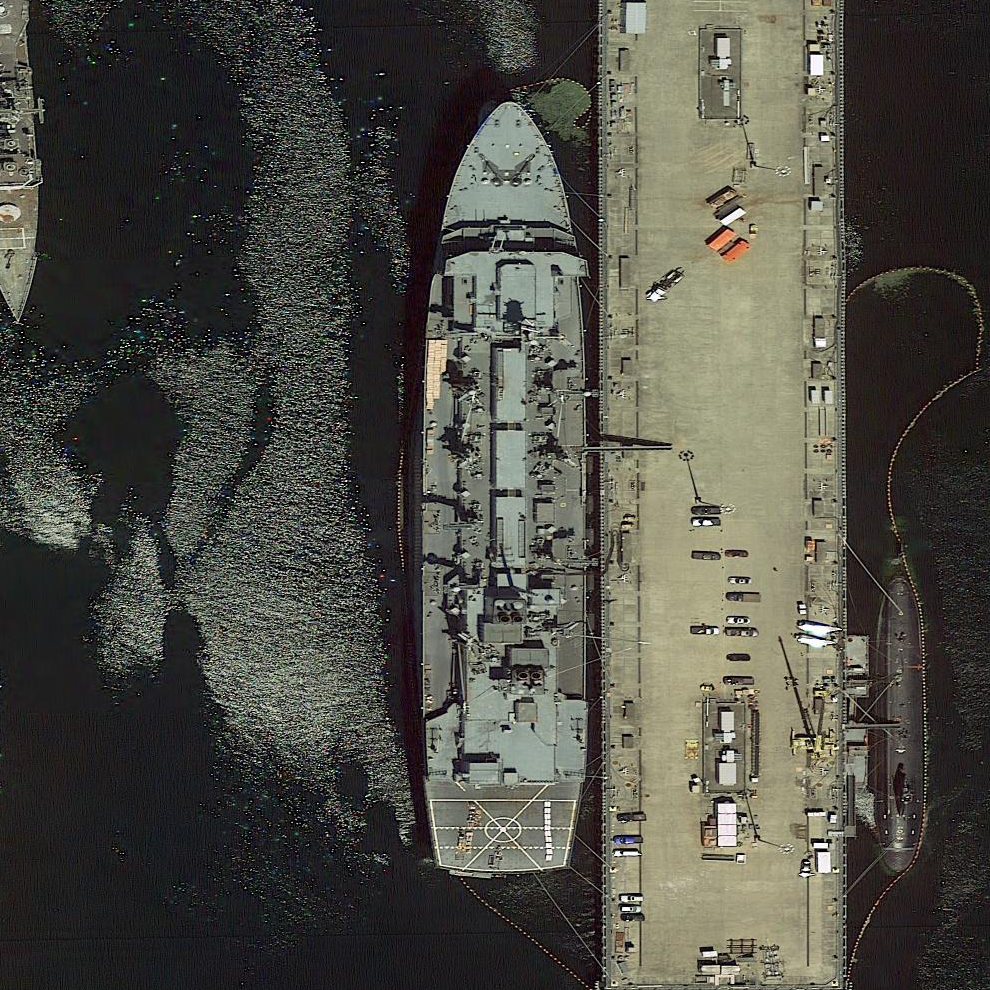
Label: Sacramento-class_support_ship